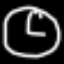
Label: clock